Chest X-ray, AP view. Patient: 53 years old, sex M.
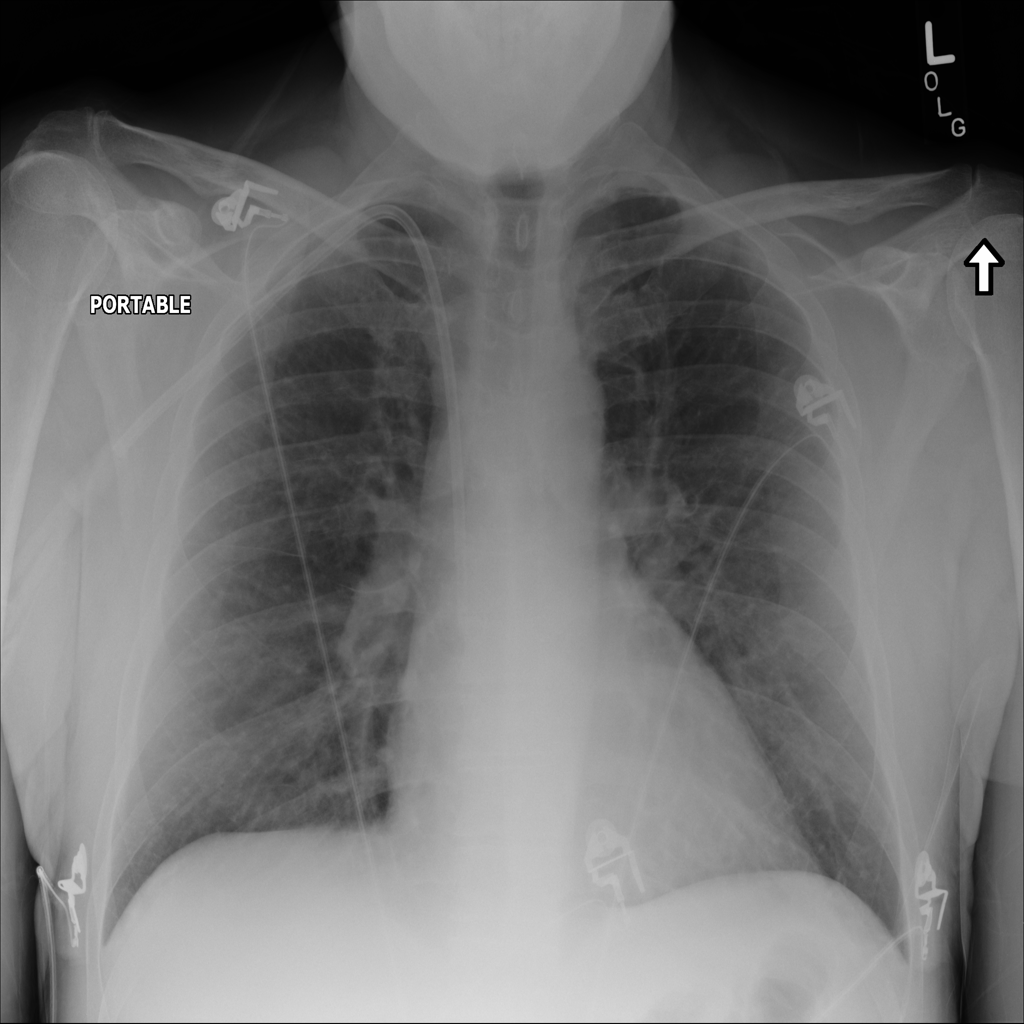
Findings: No Finding